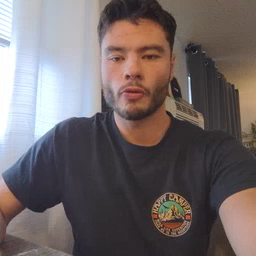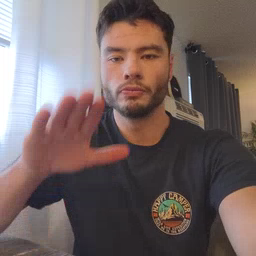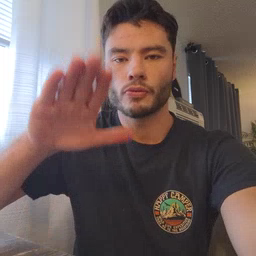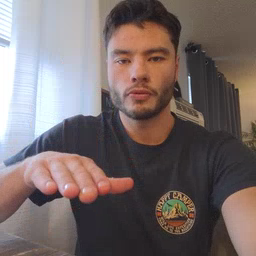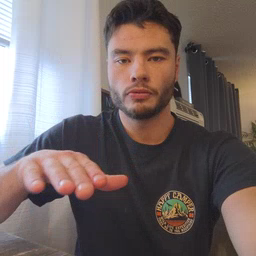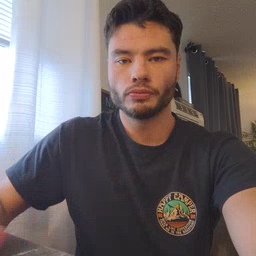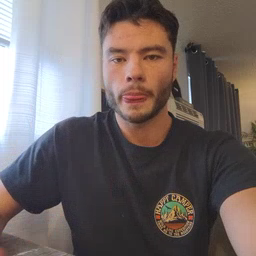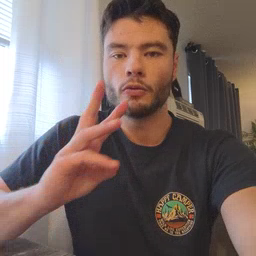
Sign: on